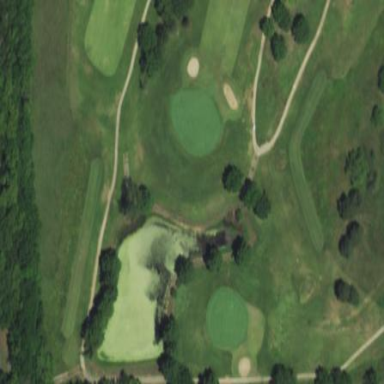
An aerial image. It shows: Water hazard on golf course.